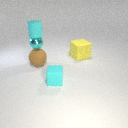
small cyan metal sphere below small cyan rubber cylinder